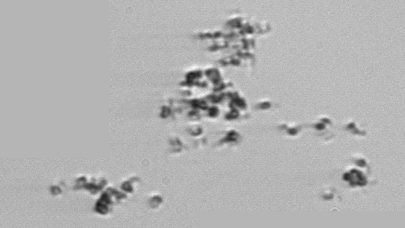
Label: Phaeocystis_debris